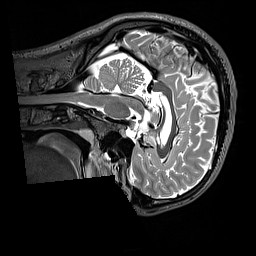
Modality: T2w
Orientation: sagittal
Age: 26
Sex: male
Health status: healthy
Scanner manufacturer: siemens
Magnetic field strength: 3 T
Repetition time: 3.2 s
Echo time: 0.568 s